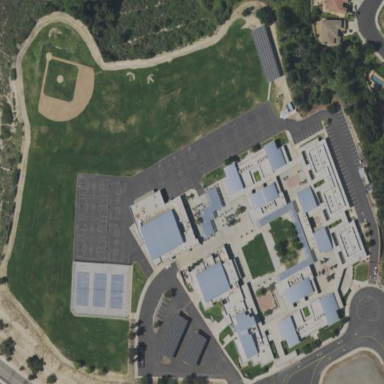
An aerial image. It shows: School.